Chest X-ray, PA view. Patient: 67 years old, sex M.
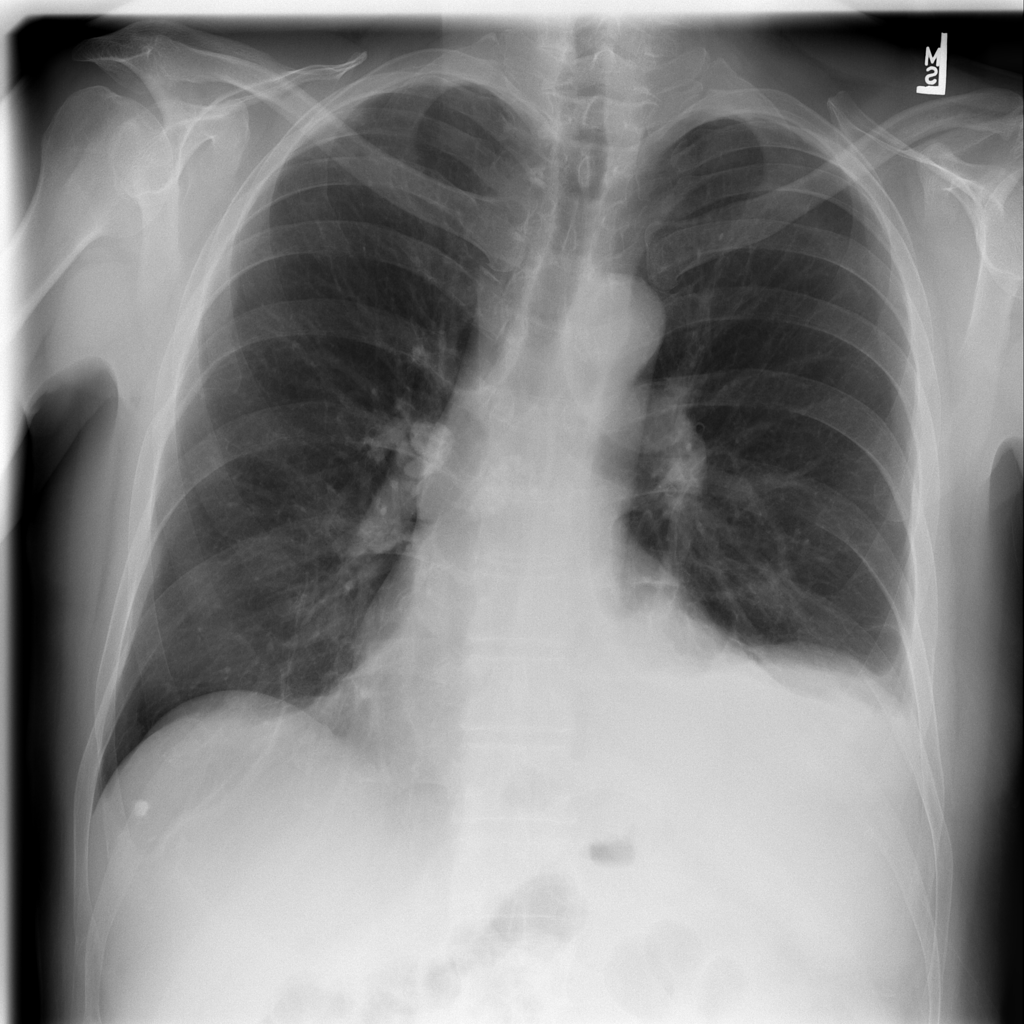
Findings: Atelectasis, Effusion, Infiltration